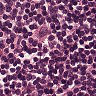
Metastatic tissue present: no